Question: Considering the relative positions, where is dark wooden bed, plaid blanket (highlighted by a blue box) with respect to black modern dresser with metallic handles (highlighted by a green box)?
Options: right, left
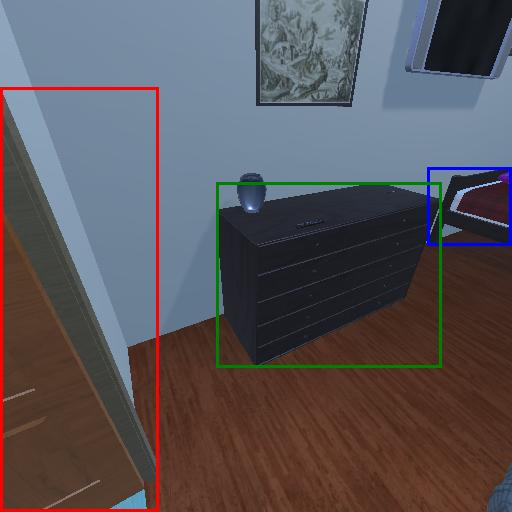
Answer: right